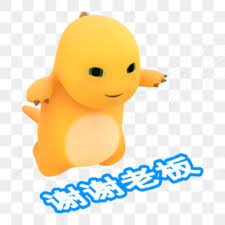
Label: nailong